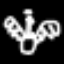
Label: angel